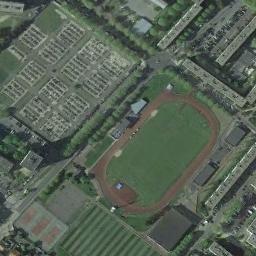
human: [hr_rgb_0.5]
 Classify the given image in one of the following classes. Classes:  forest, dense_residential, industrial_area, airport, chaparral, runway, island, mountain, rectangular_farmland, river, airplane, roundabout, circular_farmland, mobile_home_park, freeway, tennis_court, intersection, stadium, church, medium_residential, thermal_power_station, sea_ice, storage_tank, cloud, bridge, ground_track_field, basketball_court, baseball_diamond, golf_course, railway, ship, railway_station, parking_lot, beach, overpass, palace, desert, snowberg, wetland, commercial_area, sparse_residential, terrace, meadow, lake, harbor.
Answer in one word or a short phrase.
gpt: ground_track_field